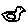
Label: bird